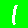
Digit: 1